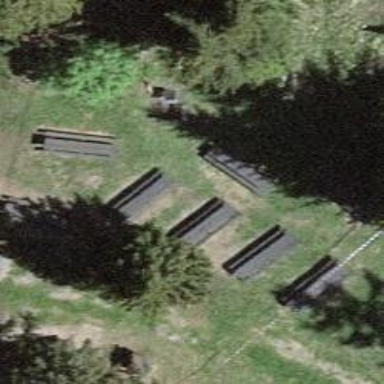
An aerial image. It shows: Picnic table located in leisure land area.